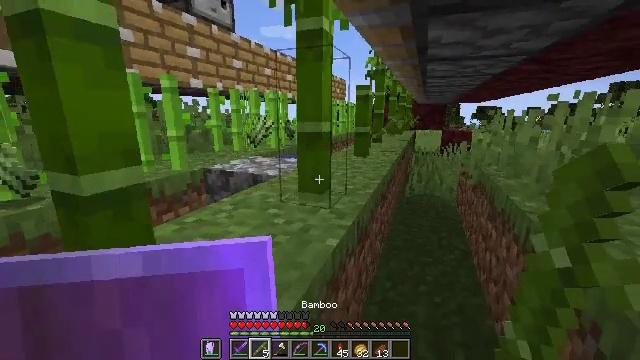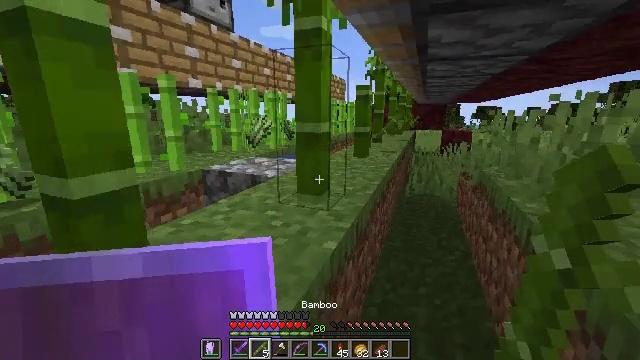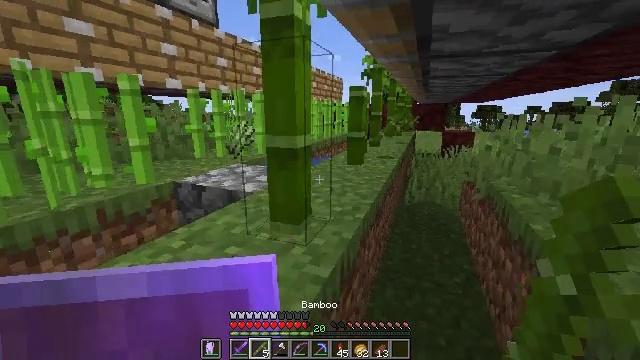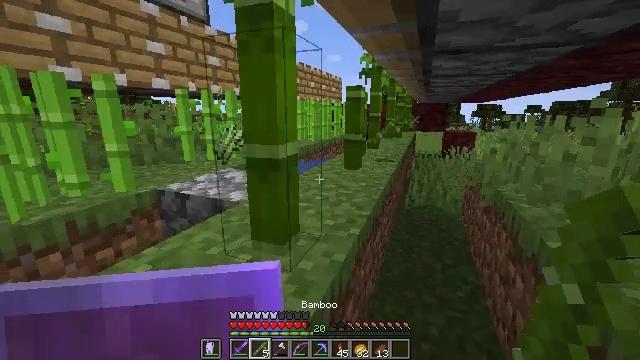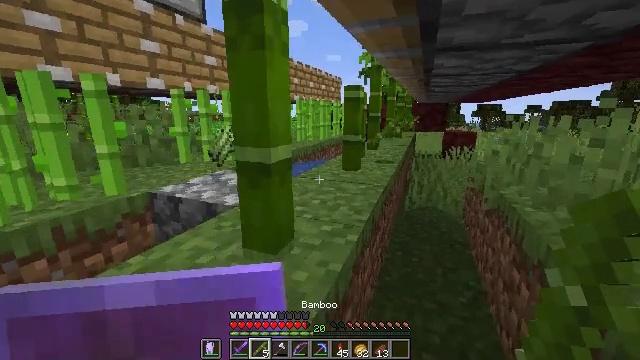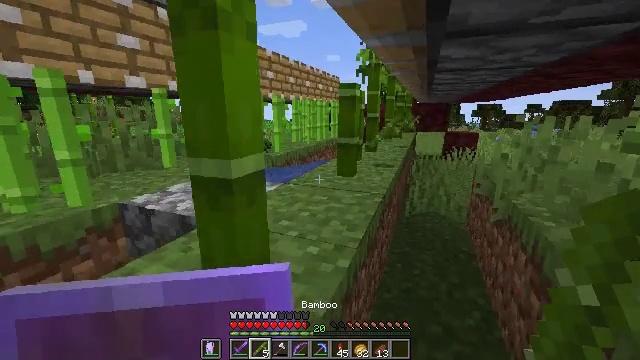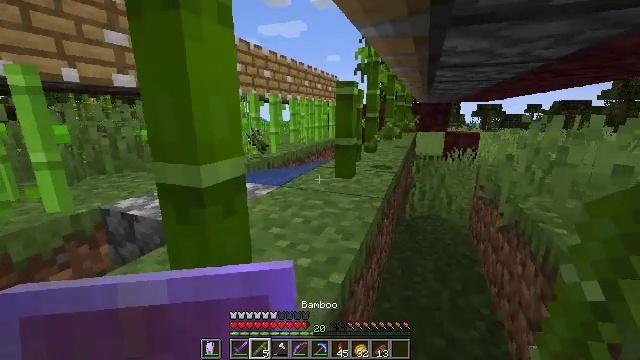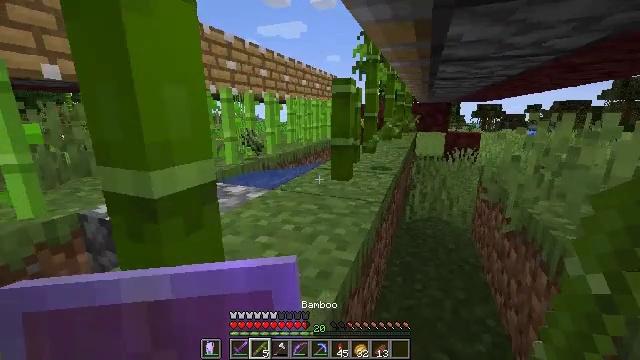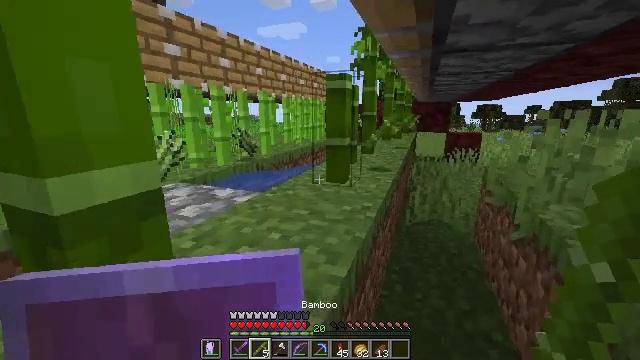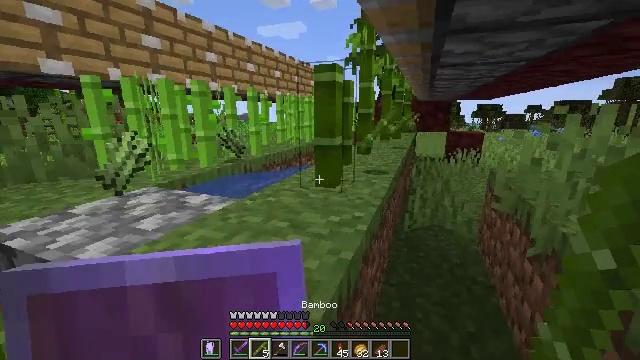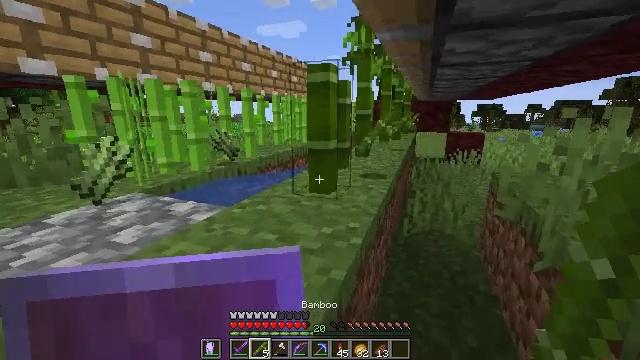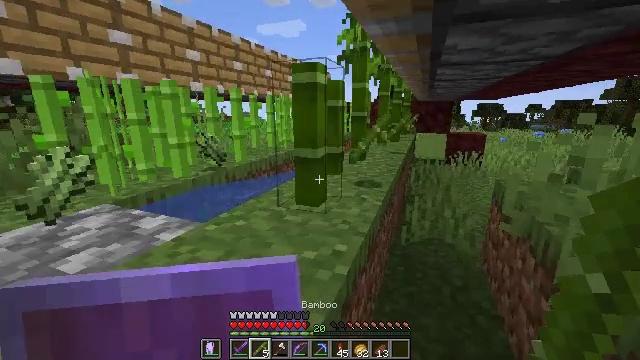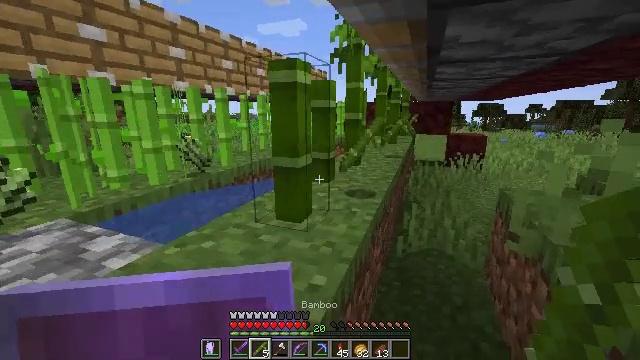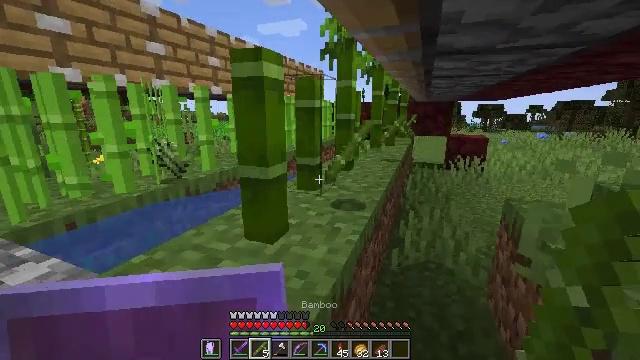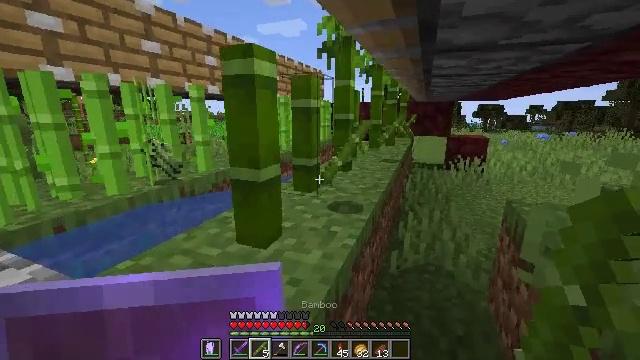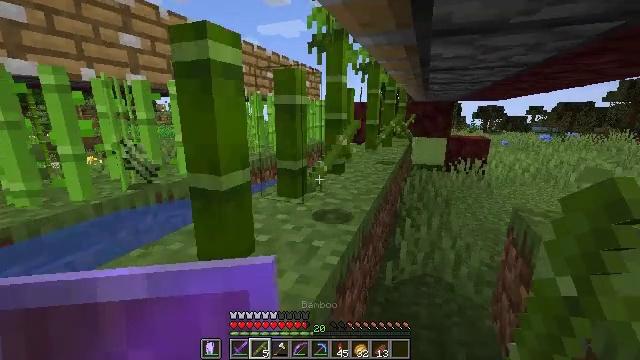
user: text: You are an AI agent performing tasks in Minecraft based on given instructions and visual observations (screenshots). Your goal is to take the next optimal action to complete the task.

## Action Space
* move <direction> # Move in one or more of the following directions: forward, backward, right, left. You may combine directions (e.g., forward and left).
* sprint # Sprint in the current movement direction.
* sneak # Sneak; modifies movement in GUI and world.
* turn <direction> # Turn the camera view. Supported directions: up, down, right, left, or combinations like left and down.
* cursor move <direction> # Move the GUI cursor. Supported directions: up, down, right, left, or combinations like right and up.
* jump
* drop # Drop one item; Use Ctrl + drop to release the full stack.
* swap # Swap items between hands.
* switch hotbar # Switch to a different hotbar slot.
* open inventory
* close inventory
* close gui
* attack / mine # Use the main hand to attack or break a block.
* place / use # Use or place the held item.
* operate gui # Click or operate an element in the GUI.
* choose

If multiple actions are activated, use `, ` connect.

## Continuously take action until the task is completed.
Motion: motion action
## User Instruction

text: Drop a bamboo.
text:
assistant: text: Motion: move forward
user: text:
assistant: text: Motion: move forward
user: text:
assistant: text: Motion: move forward
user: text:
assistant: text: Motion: move forward
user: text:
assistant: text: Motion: move forward
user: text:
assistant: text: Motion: move forward
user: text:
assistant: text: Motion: move forward
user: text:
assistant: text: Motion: move forward
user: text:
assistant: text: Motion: move forward
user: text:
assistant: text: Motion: move forward
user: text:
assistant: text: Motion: move forward
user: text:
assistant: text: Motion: move forward
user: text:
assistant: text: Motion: move forward
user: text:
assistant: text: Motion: move forward
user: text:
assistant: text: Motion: move forward
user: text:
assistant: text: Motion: move forward
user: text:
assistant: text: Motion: move forward
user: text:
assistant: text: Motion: move forward, turn right and up
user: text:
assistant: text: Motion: move forward, turn left and up
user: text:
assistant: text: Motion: move forward, turn left
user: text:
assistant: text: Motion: move forward
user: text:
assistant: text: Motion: move forward
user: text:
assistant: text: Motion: move forward
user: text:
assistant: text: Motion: move forward, turn down
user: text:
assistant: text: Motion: move forward
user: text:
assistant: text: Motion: move forward, turn left
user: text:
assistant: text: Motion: move forward, turn left
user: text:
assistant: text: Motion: move forward, turn right
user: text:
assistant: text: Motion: move forward, turn down
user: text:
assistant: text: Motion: move forward